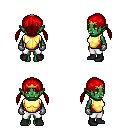
a pixel art fantasy rpg character, female body template, orc, green skin, gold chest armor, white pants, red twin-tailed hairstyle, gold tiara, metal gloves, black shoes, four views (front, back, left, right), 2x2 character sprite sheet, small pixel art, hard edges, no anti-aliasing